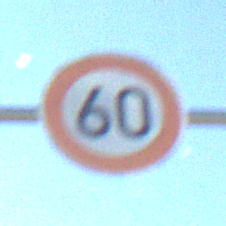
Verkehrszeichen: Geschwindigkeit60
Umgebung: Outdoor, Nature
Tageszeit: Night
Wetter: PartlyCloudy
Licht: Natural
Jahreszeit: NotSpecified
Kontrast: HighContrast